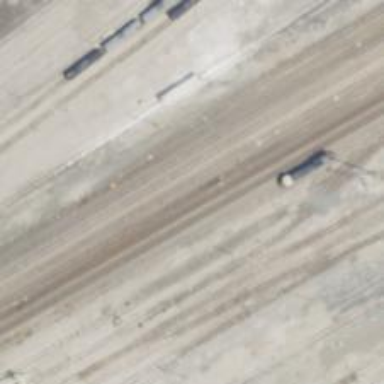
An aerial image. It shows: Railway siding with rails.